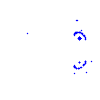
Particle: proton